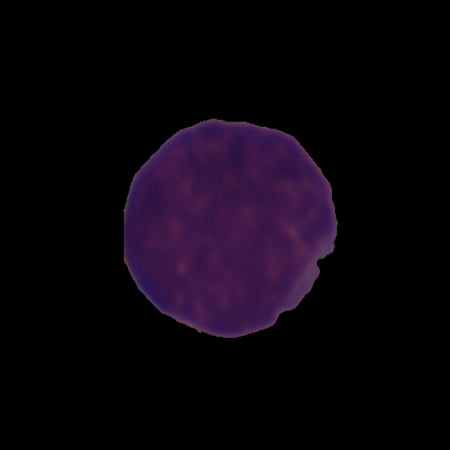
Label: cancer